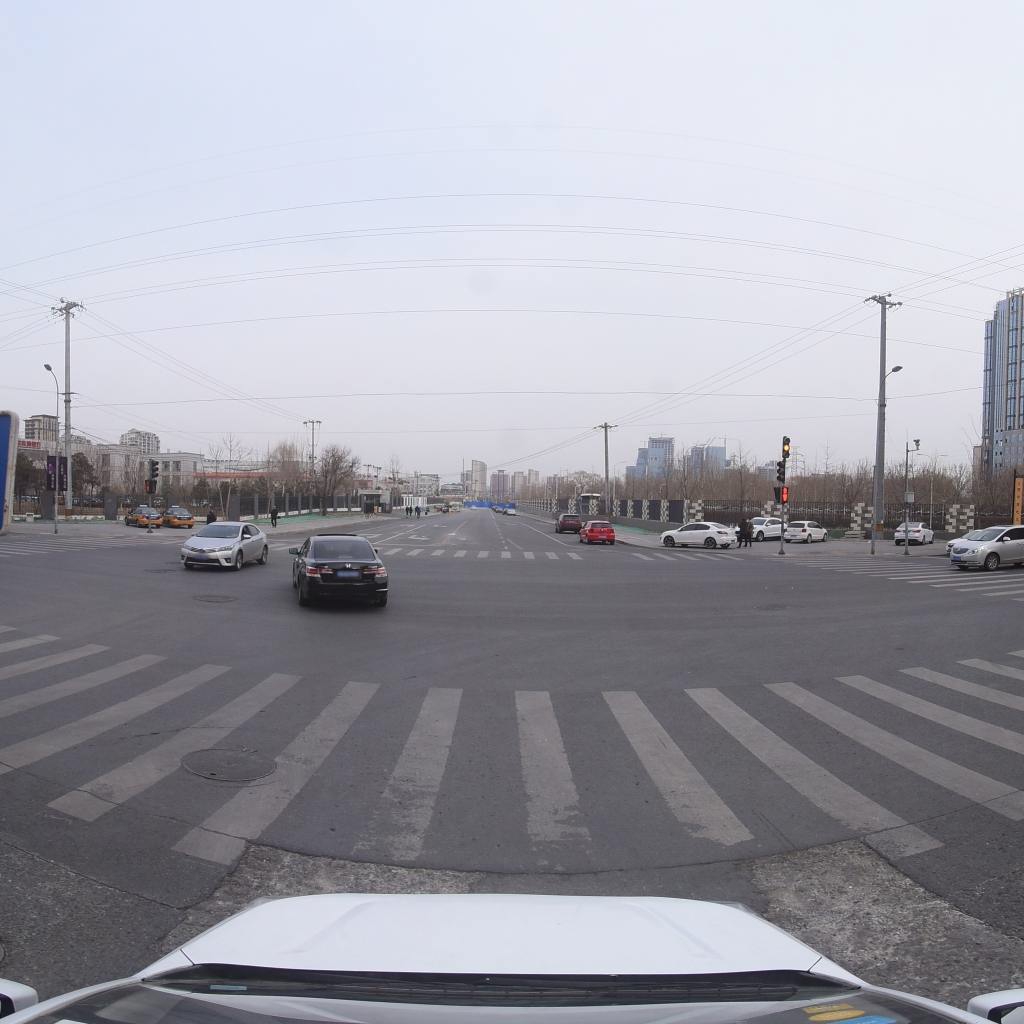
Region: Fengtai
Road damage annotations: manhole cover, pothole, transverse crack, manhole cover, transverse crack, manhole cover, manhole cover, manhole cover, pothole